Field crop: maize
Growth stage: 2
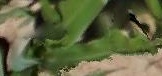
Species: maize